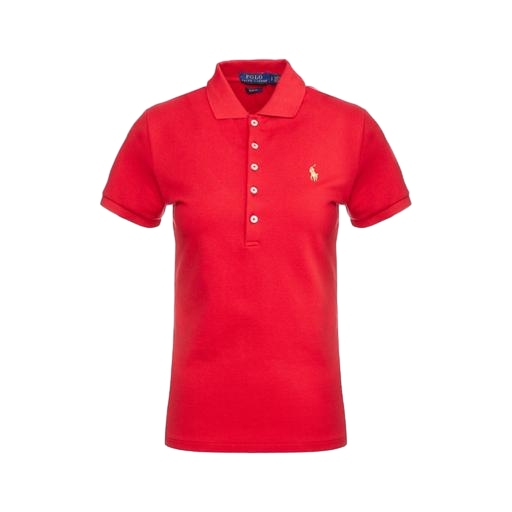
red skinny-fit stretch polo shirt, skinny-fit polo shirt, skinny-fit stretch polo shirt, white background